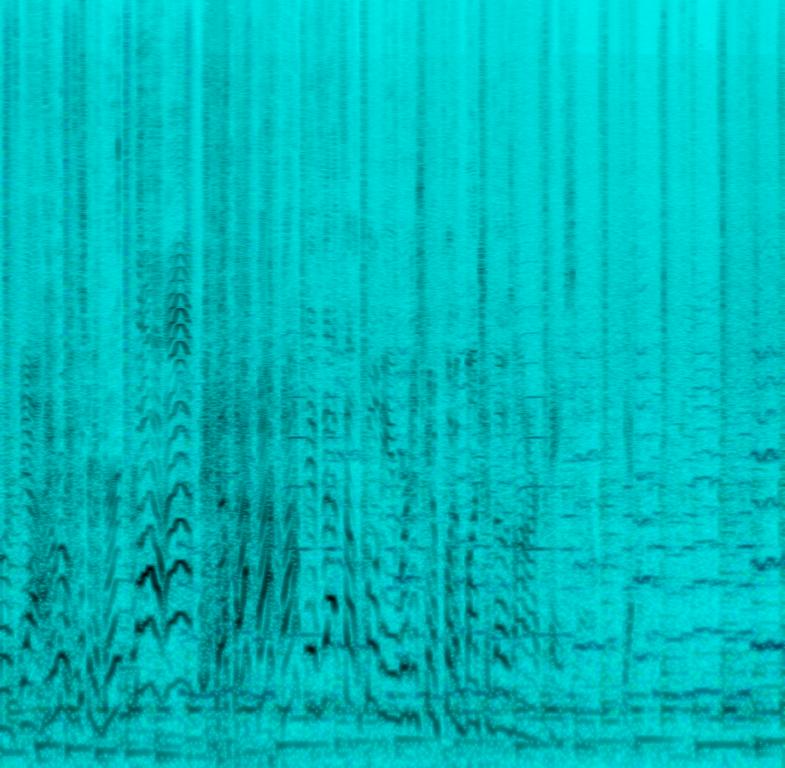
This music is a lively violin composition. The tempo is fast with a spirited violin harmony and vivacious viola and cello accompaniment. The music is upbeat, happy, cheerful, playful, fresh and captivating with the voice of a woman superimposed on it with static and ambient outdoor sounds. This instrumental is a background music to a live presentation happening outdoors.